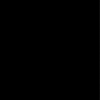
Label: dusty